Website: lowes
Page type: review-order
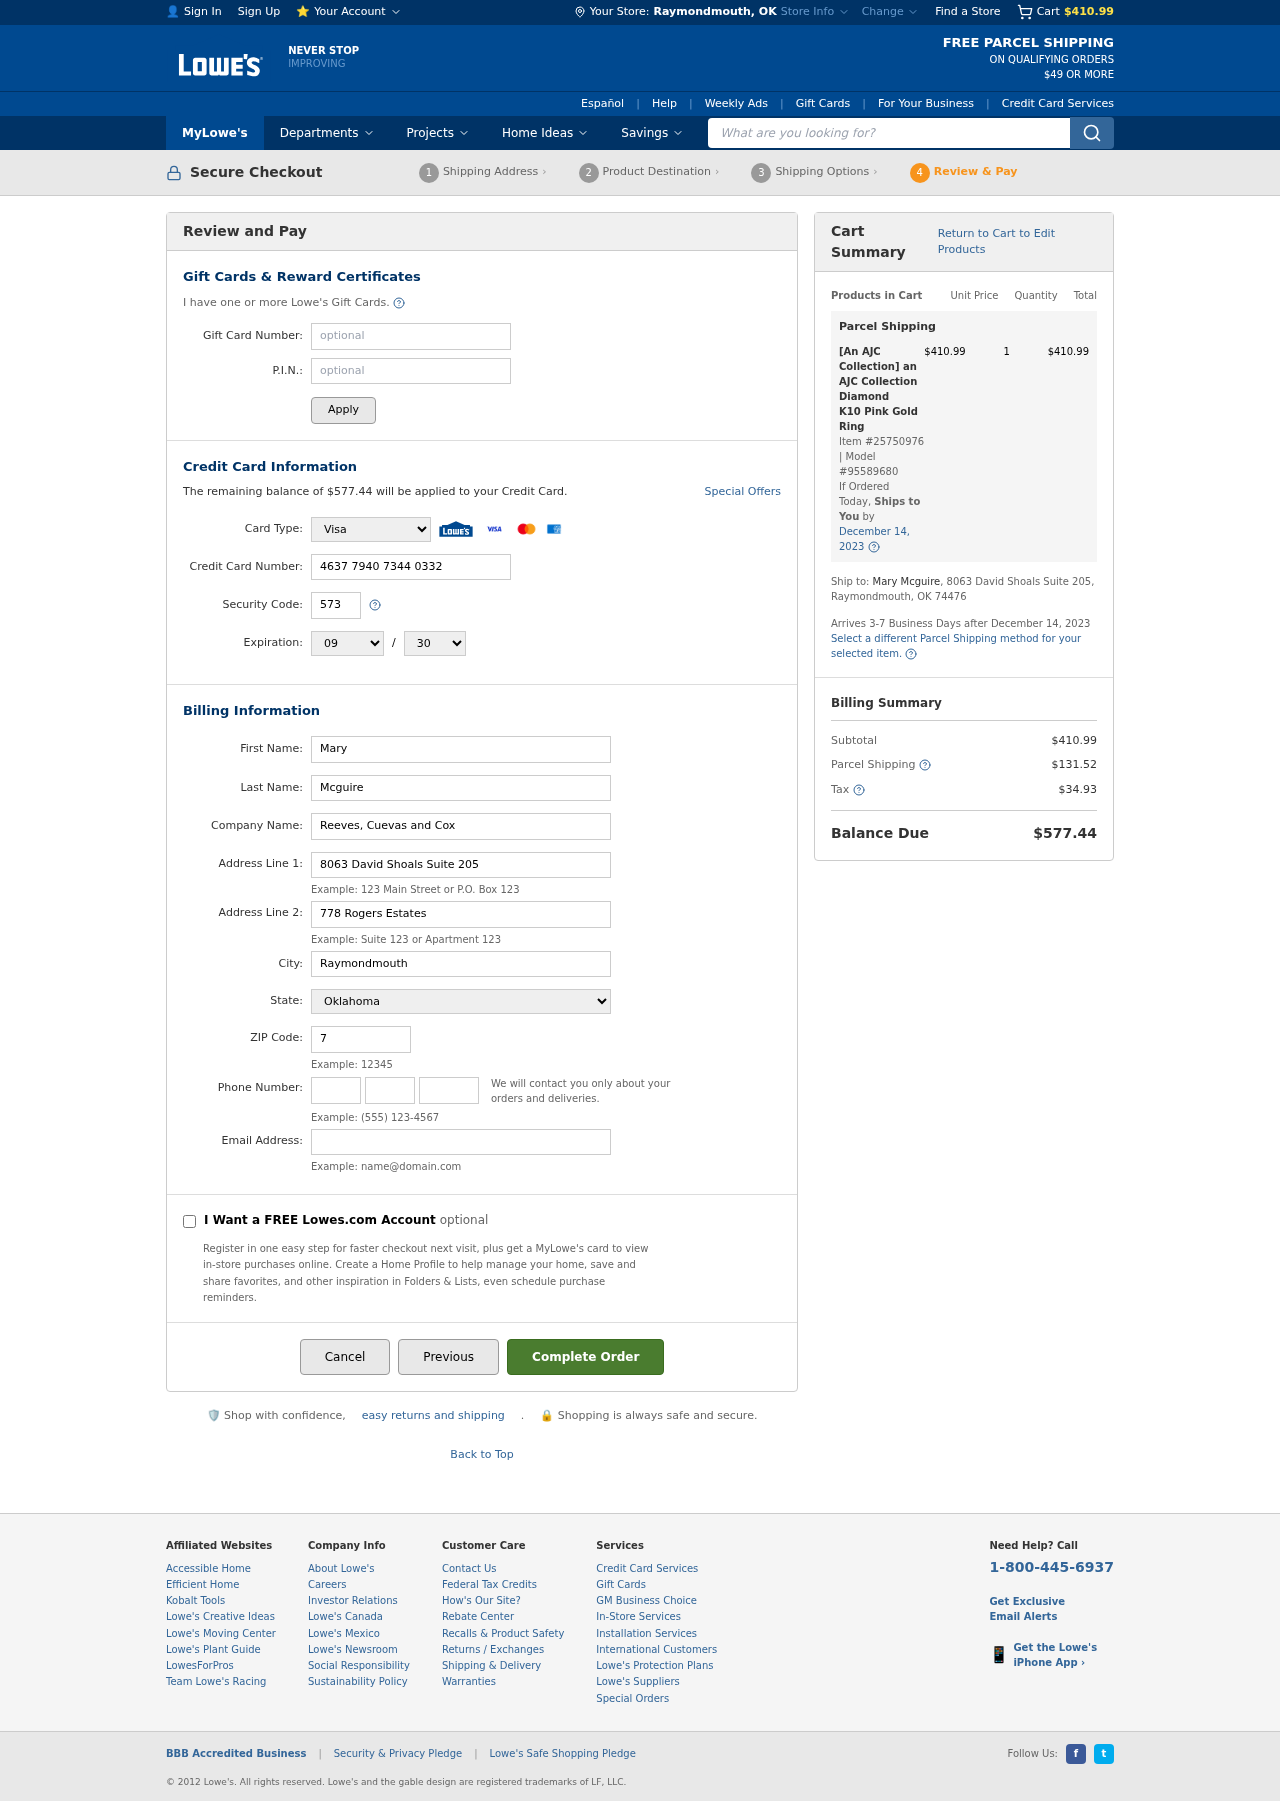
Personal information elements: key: PII_CARD_CVV
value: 573
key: PII_CARD_EXPIRY_MONTH
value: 09
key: PII_CARD_EXPIRY_YEAR
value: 30
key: PII_CARD_NUMBER
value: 4637 7940 7344 0332
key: PII_CARD_TYPE
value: Visa
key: PII_CITY
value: Raymondmouth
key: PII_CITY_STATE
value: Raymondmouth, OK
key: PII_COMPANY
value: Reeves, Cuevas and Cox
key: PII_EMAIL
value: mmcguire@hotmail.com
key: PII_FIRSTNAME
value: Mary
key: PII_LASTNAME
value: Mcguire
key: PII_PHONE_AREA
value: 977
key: PII_PHONE_PREFIX
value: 924
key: PII_PHONE_SUFFIX
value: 1146
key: PII_POSTCODE
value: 74476
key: PII_STATE
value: Oklahoma
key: PII_STREET
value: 8063 David Shoals Suite 205
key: PII_STREET2
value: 8063 David Shoals Suite 205
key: PII_STREET2
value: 778 Rogers Estates
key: PII_FULLNAME2
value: Mary Mcguire
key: PII_CITY_STATE_ZIP2
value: Raymondmouth, OK 74476
Product elements: key: PRODUCT1_NAME
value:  [An AJC Collection] an AJC Collection Diamond K10 Pink Gold Ring
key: PRODUCT1_PRICE
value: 410.99
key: PRODUCT1_QUANTITY
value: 1
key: PRODUCT1_ITEM_NUMBER
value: Item #25750976
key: PRODUCT1_MODEL_NUMBER
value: Model #95589680
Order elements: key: ORDER_SUBTOTAL
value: $410.99
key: ORDER_BALANCE_DUE
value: $577.44
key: ORDER_SHIPPING_DATE
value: December 14, 2023
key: ORDER_ITEM_TOTAL
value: $410.99
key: ORDER_SHIPPING_DATE2
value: December 14, 2023
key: ORDER_SHIPPING_COST
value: $131.52
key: ORDER_TAX
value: $34.93
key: ORDER_TOTAL
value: $577.44
Search elements: key: HEADER_SEARCH
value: What are you looking for?